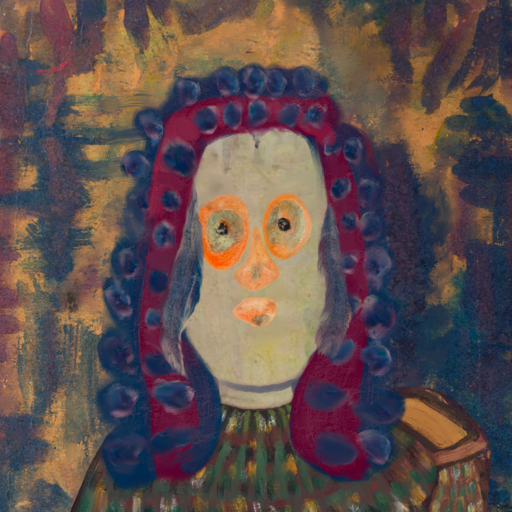
Background: InTheSun, Head And Neck Front: Hill_Girl, Face Front: Childish, Bust: After_Raid, Hair Front: Hill_Girl, Head Accessory: Blank, Second Necklace: Blank, Necklace: Blank, Baby: Blank